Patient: sex F, age 41
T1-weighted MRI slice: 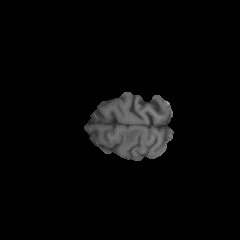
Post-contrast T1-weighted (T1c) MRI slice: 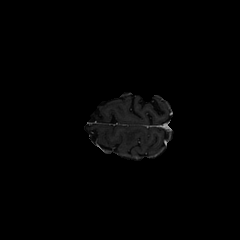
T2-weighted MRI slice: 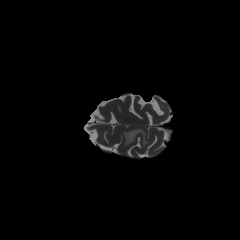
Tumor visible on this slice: yes
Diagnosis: Glioblastoma, IDH-wildtype
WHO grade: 4